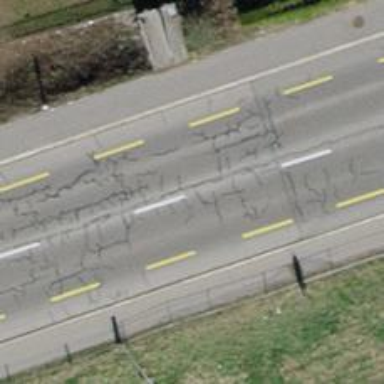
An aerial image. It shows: Primary highway with asphalt surface and designated lane for cyclists.